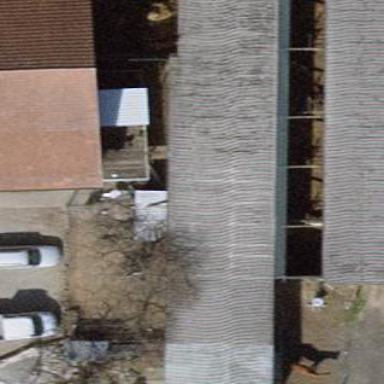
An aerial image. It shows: Stable.